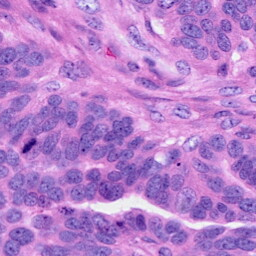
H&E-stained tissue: Ovarian